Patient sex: F
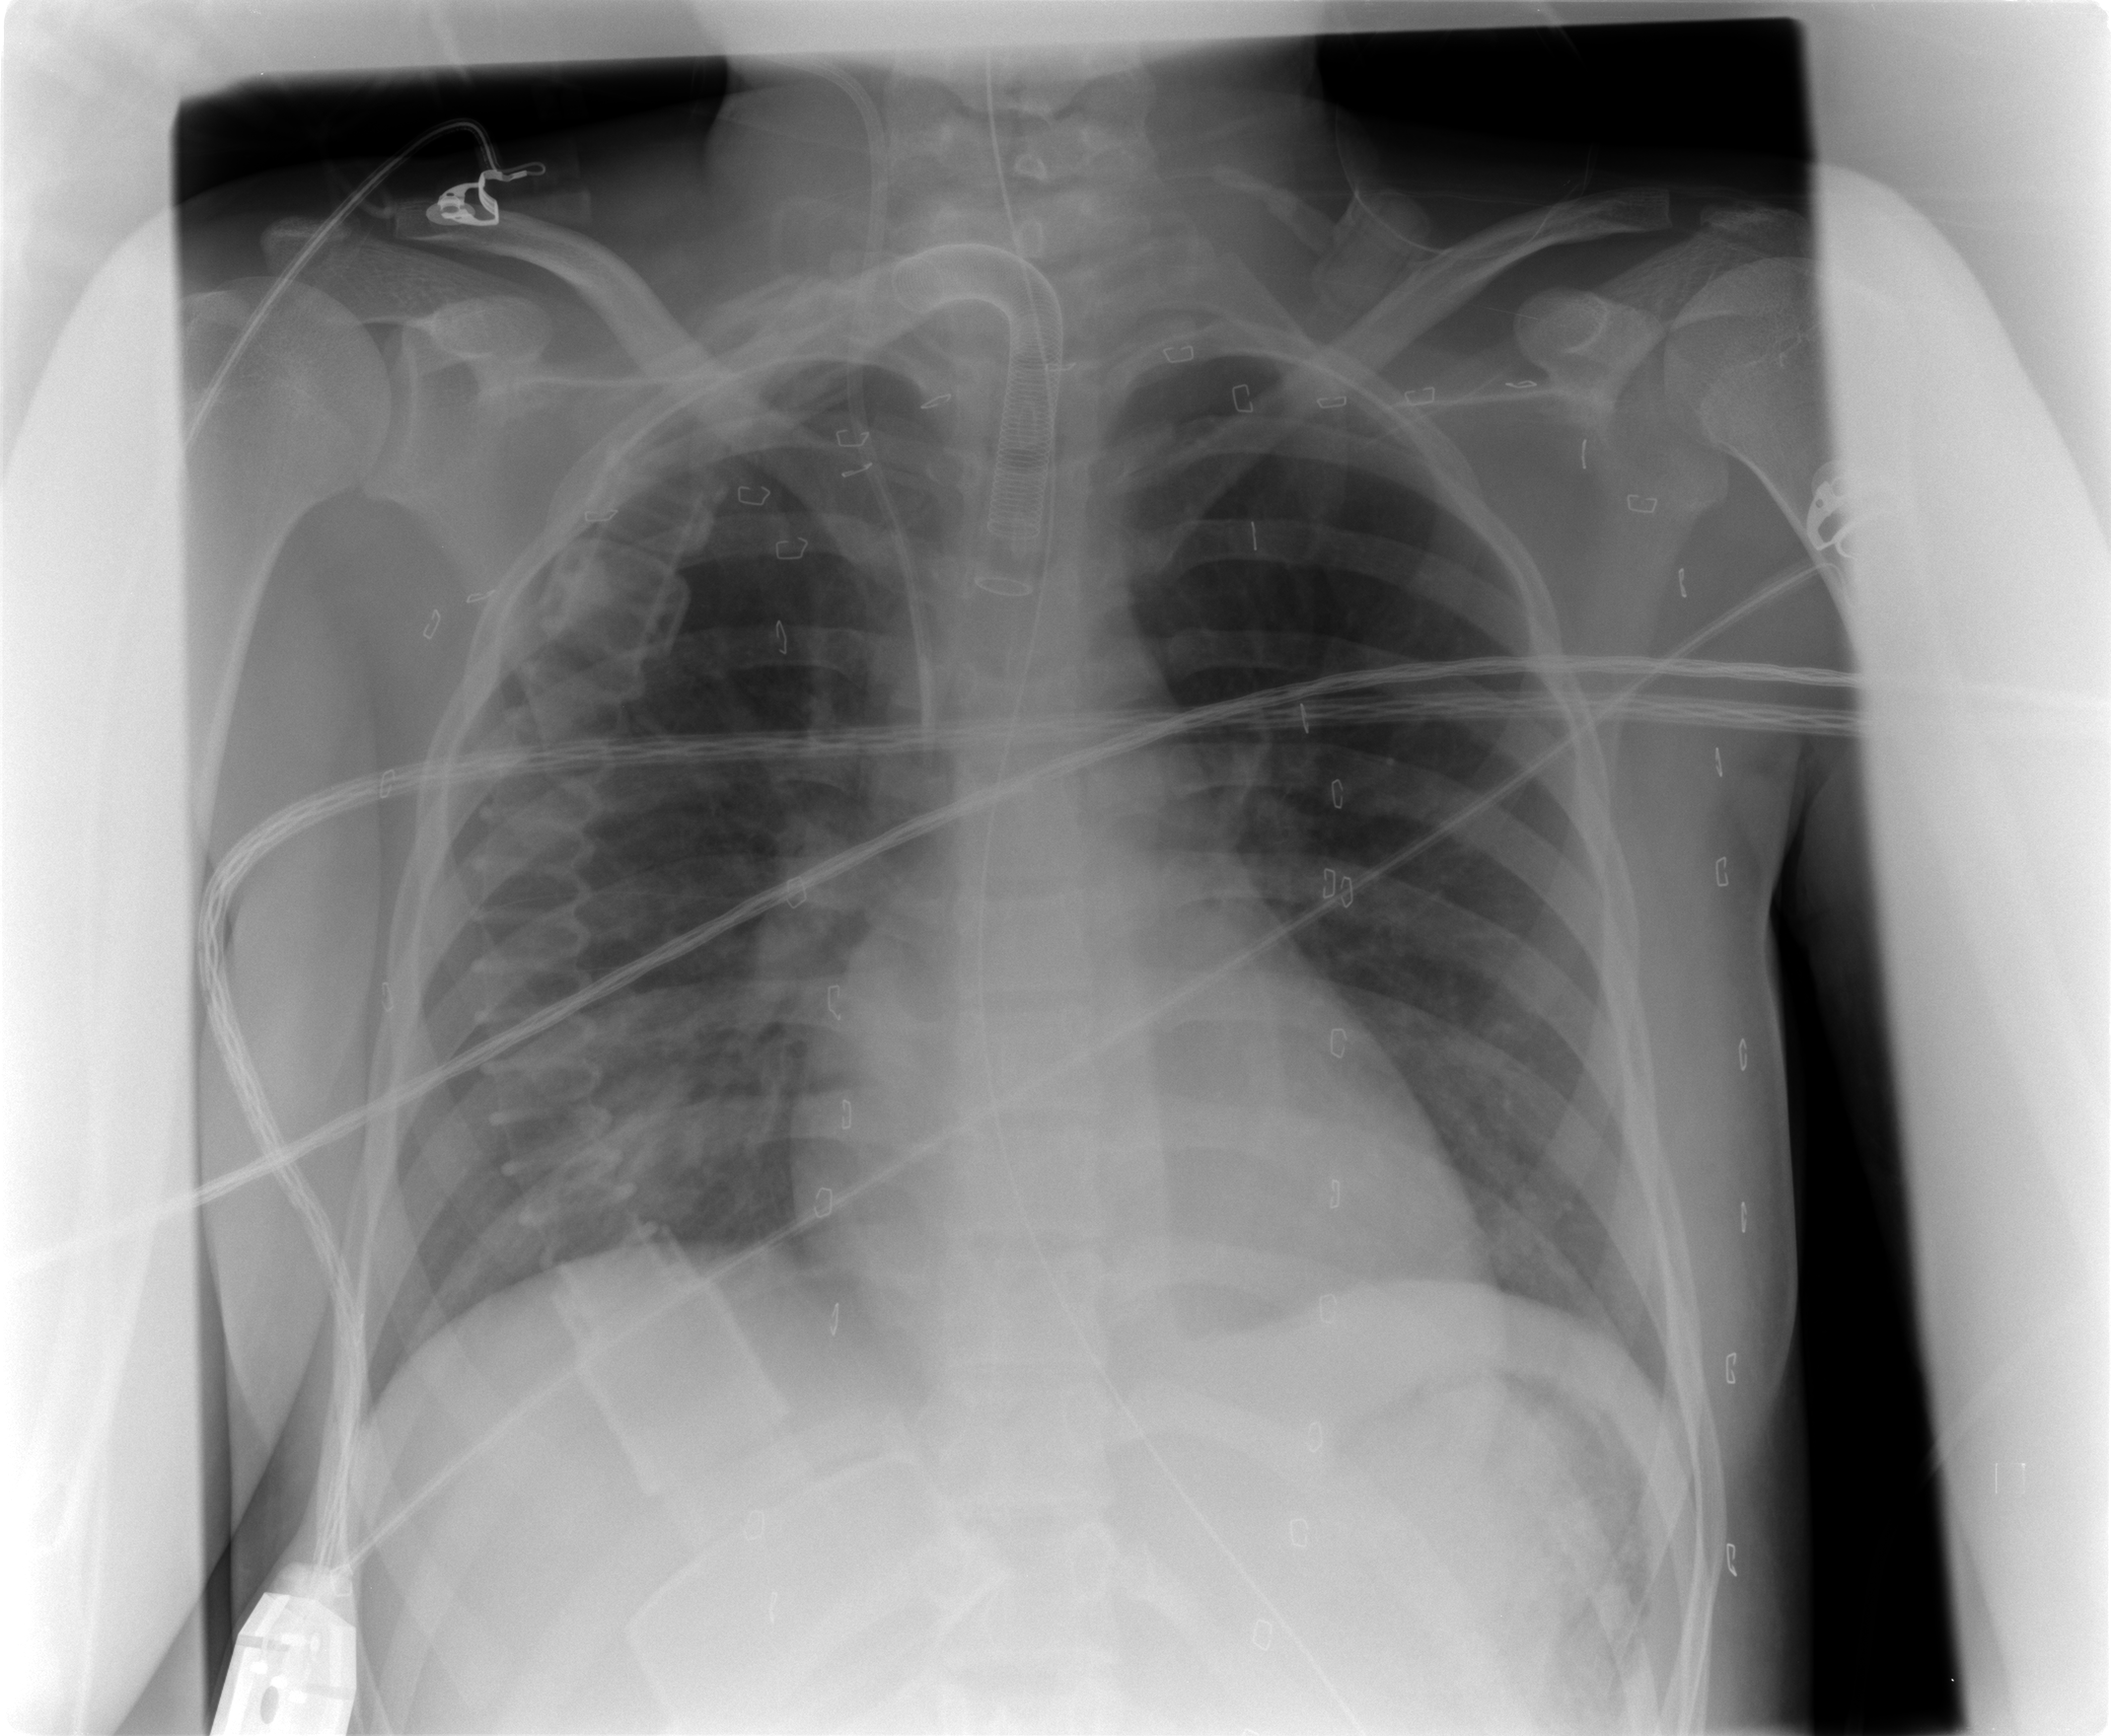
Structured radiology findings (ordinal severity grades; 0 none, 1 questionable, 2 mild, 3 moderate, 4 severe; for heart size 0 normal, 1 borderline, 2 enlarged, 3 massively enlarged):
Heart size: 0
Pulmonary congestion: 0
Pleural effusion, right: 0
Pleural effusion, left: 0
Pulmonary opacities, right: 0
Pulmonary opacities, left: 0
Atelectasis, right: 2
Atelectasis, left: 1